【题型】填空题　【知识点】解析几何　【难度】medium
我们称如图的曲线为“爱心线”，其上的任意一点$P(x,y)$都满足方程
\[
x^2 - 2|x|y + y^2 - \sqrt{2}|x| + 2\sqrt{2}y = 0
\]
现将一边在$x$轴上，另外两个顶点在爱心线上的矩形称为心吧。若已知点$M\left(\frac{\sqrt{2}}{2},-\sqrt{2}\right)$“爱心线”上任意一点的最小距离为$d$，则用$d$表示心吧面积的最大值为\underline{\quad\quad}。

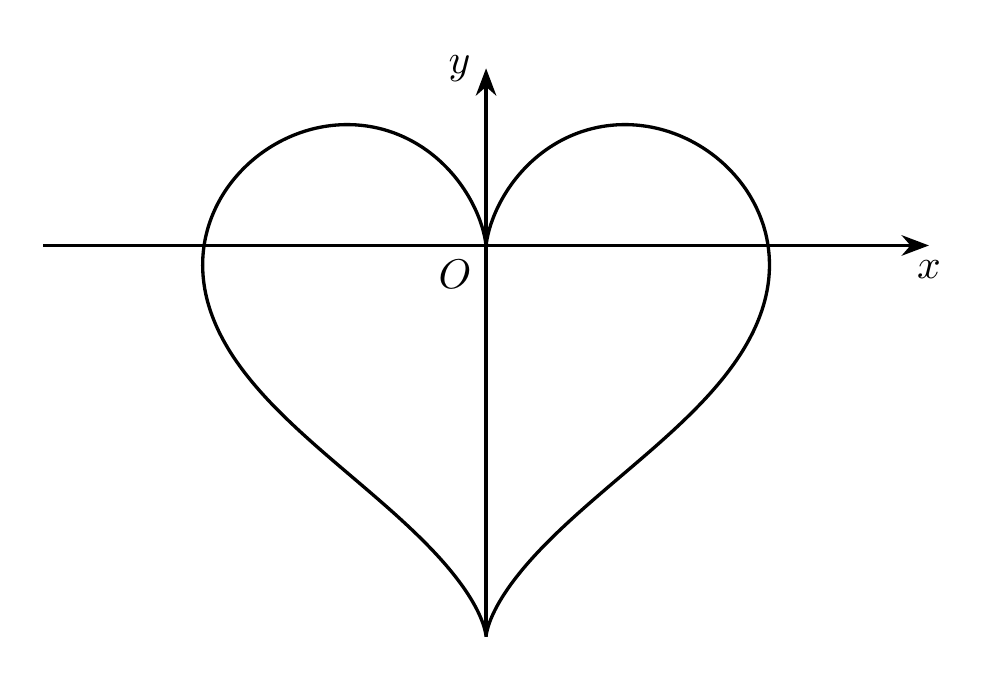
【解答】
\noindent
【答案】$\boldsymbol{\frac{5}{2}-d^2}$

\vspace{1em}
\noindent
【分析】根据题意，得到$x^2 + y^2 - \sqrt{2}x + 2\sqrt{2}y = 2xy$，曲线上任意一点$P$求得$|PM|^2$的最小值为$d^2$，进而求得心吧面积的最大值。

\vspace{1em}
\noindent
【详解】解：由曲线方程$x^2 - 2|x|y + y^2 - \sqrt{2}|x| + 2\sqrt{2}y = 0$，

由点$M\left(\frac{\sqrt{2}}{2},-\sqrt{2}\right)$“爱心线”上任意一点且点$M$在$y$轴的右侧，

所以点$M$“爱心线”上任意一点的最小距离$d$，一定出现在爱心线位于$y$轴的右侧的点，

当$x \ge 0$时，可得$x^2 + y^2 - \sqrt{2}x + 2\sqrt{2}y = 2xy$，

设曲线上任意一点$P(x,y),(x \ge 0)$，且$M\left(\frac{\sqrt{2}}{2},-\sqrt{2}\right)$，

有
\[
|PM|^2 = \left(x - \frac{\sqrt{2}}{2}\right)^2 + (y - \sqrt{2})^2 = x^2 + y^2 - \sqrt{2}x + 2\sqrt{2}y + \frac{5}{2} = 2xy + \frac{5}{2},
\]

因为$|PM|^2$的最小值为$d^2$，所以$2xy$的最小值为$d^2 - \frac{5}{2}$，

当$y > 0$时，心吧面积为$S = 2x|y| = 2xy$的最小值为$d^2 - \frac{5}{2}$；

当$y < 0$时，心吧面积为$S = 2x|y| = -2xy$的最大值为$\frac{5}{2} - d^2$。

故答案为：$\boldsymbol{\frac{5}{2}-d^2}$。